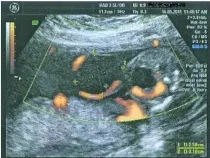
Umbilical cord cyst images. D: Doppler ultrasound examined the size of the cyst.
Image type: radiology (ultrasound)